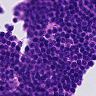
Metastatic tissue present: no